Question: I have a pivot table that displays agencies in rows, products in columns and sales units as values. I have to make up a report in this format:

Data is coming from an SQL Server Analysis Services and the "Estimate 2015" measure is a different measure (but uses the same dimensions and granularity so it is in fact possible to display the values side by side).
I could add a separate pivot table for the estimates, but then filtering or sorting the two tables will make them loose sync.
Is it possible to somehow align or combine pivot tables with different measures nicely?
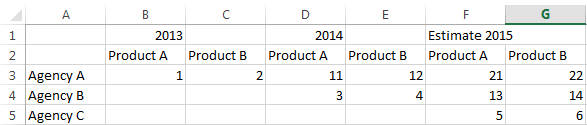
Answer: if you are using Excel 2013, then you can use the data-model feature with standard pivot tables.
You need on your workbook:
- -
then you just create a Pivot table from any of the Dimension table. At this step, check the box "Add this data to the Data Model".
You then pull the Dimension field from the three dimension table on the Pivot column and rows. Choose both value fields from the 2 fact table (Quantity).
Excel detect missing relationships. You have to build them manually between the two Facts tables and the three dimensions (total 6 relationships)
In this <URL> you can see an example with your sample datas.
You can find on the web some step-by-step explanations like <URL>